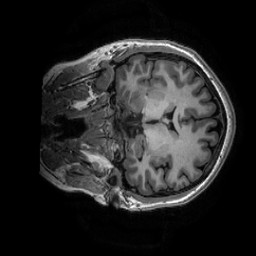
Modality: T1w
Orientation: coronal
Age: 30
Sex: female
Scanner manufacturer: ge
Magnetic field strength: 3 T
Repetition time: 0.0073 s
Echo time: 0.003 s